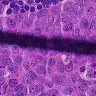
Metastatic tissue present: yes